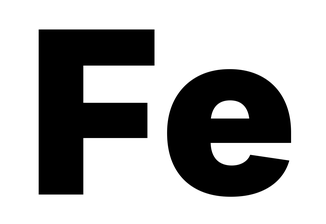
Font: Inter_Black